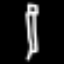
Label: pencil